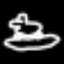
Label: frog